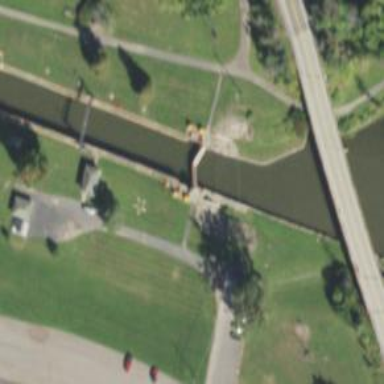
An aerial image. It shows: Canal.